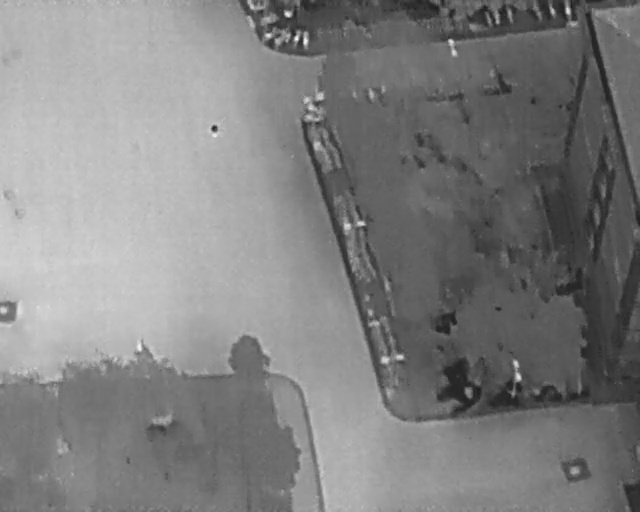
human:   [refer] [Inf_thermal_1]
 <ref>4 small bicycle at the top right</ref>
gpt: <box>[[78, 2, 81, 3, 168], [76, 2, 78, 4, 2], [87, 1, 90, 3, 2], [84, 1, 87, 3, 153]]</box>